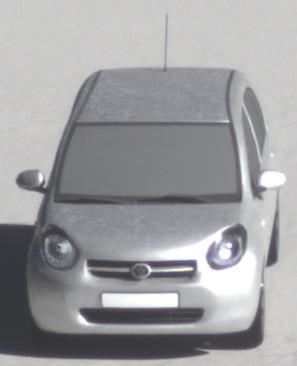
Make: Toyota
Model: Passo
Detailed model: Toyota Passo X Yururi
Model produced from: 2010
Model produced until: 2016
Doors: 5
Color: white
Road condition: dry road
Daytime: morning or afternoon
Contrast: high contrast